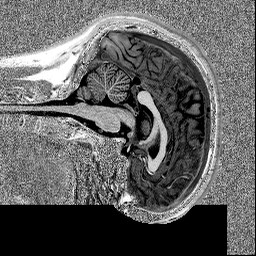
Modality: MP2RAGE
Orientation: sagittal
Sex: male